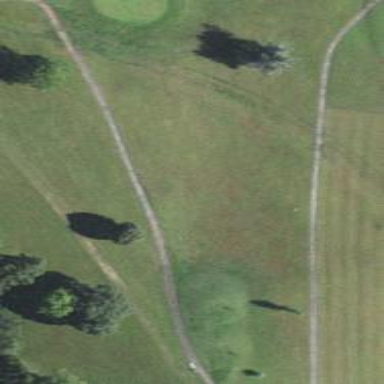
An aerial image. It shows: Service road designated as golf cart path.